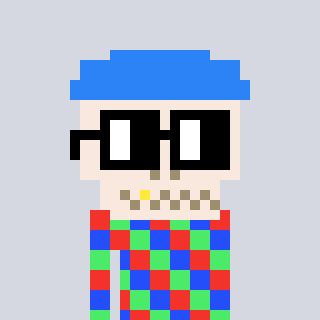
a pixel art character with square black glasses, a skeleton-hat-shaped head and a grayscale-colored body on a cool background